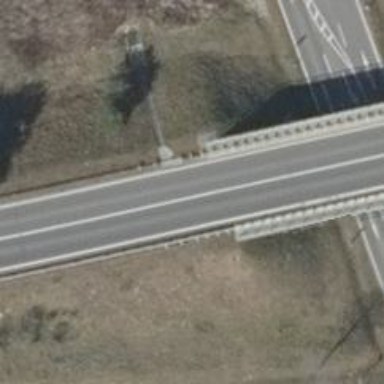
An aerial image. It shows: Motorroad bridge with asphalt surface. It is classified as trunk highway.